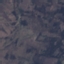
Land use / land cover class: HerbaceousVegetation